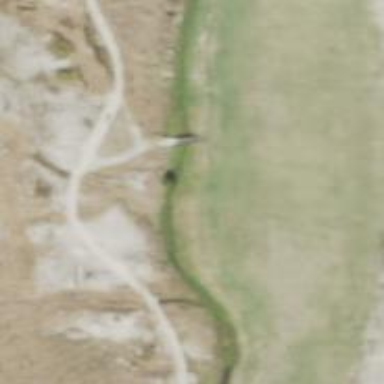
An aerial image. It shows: Pathway for golfing.